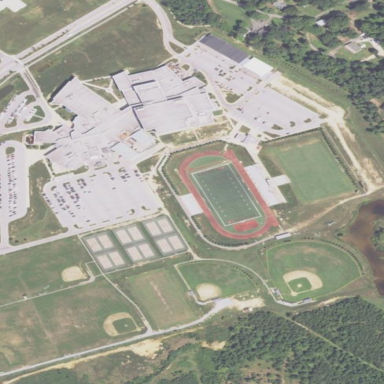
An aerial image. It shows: School.